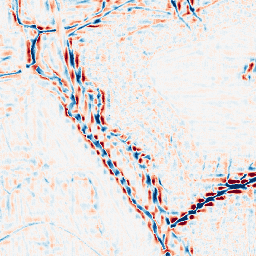
Category: wavelet
Decomposition family: wavelet_reverse_biorthogonal
Decomposition parameters: wavelet: rbio1.3
level: 3
Upsampling method: fft_zeropad
Upsampling parameters: scale: 8
Upsampling scale: 8